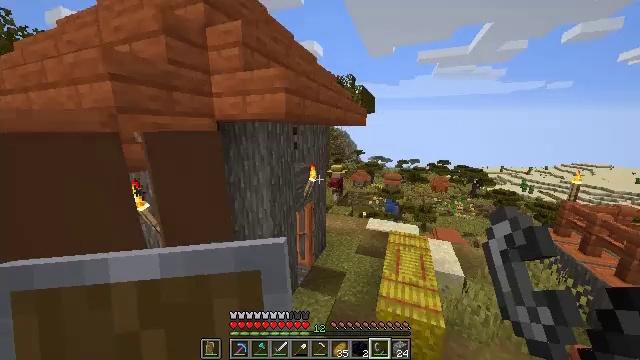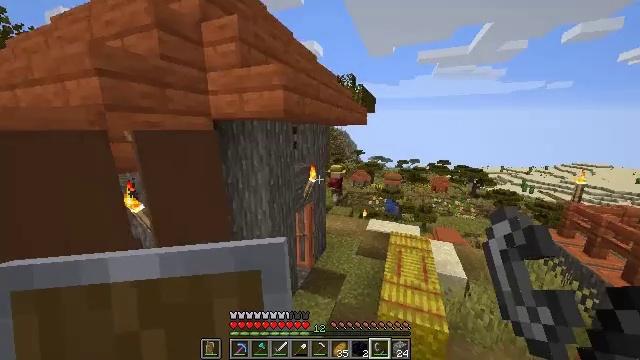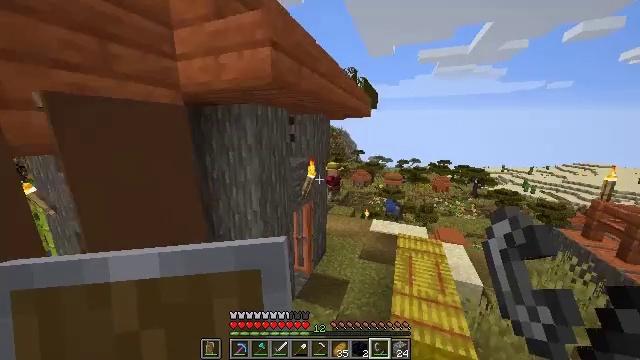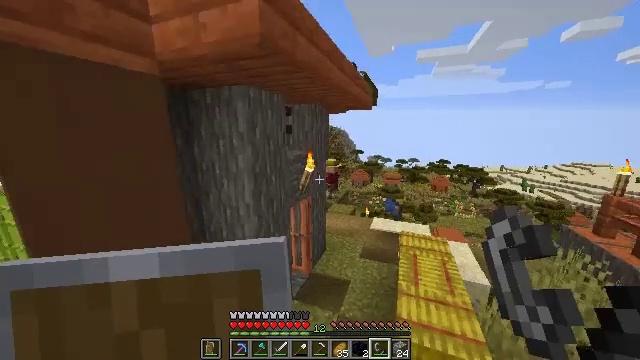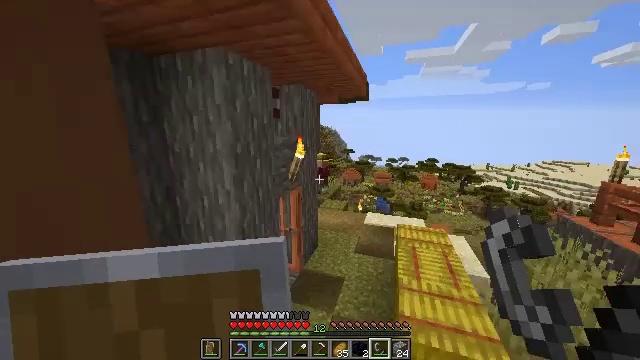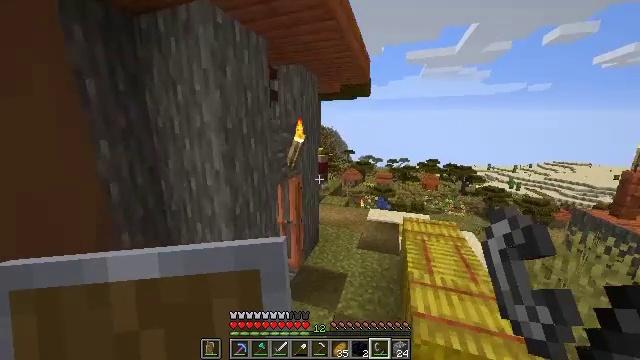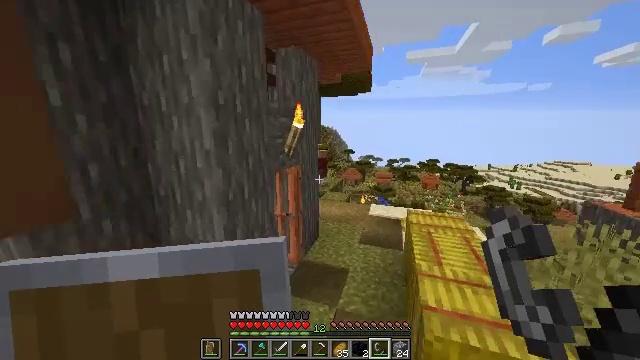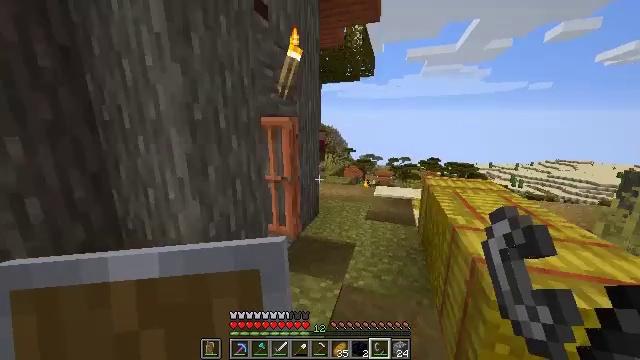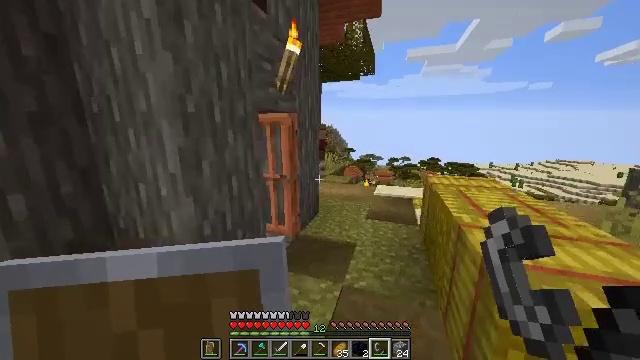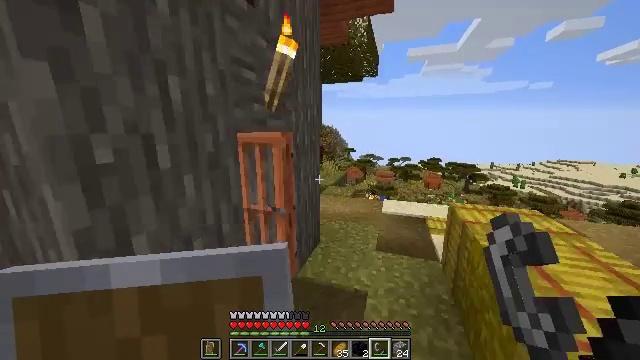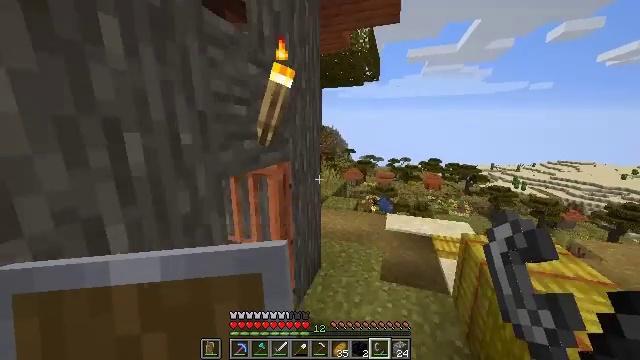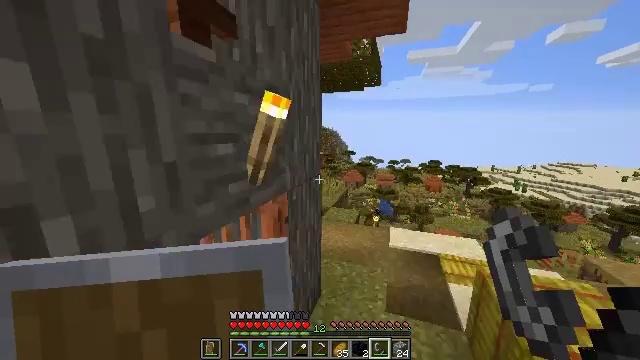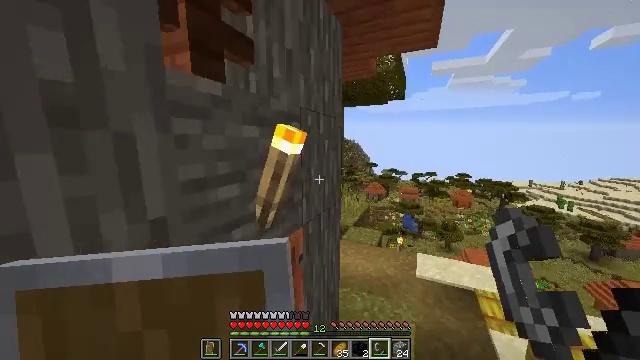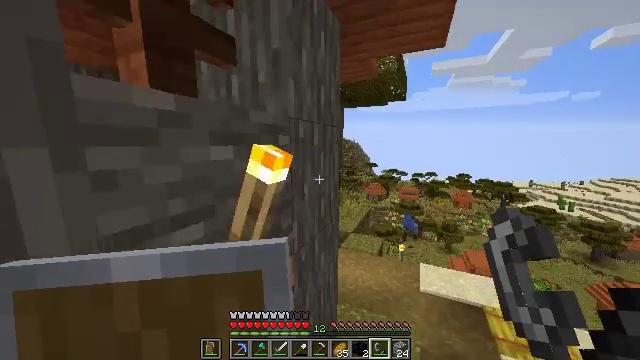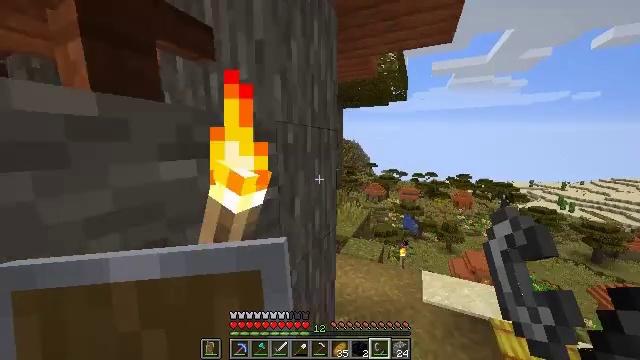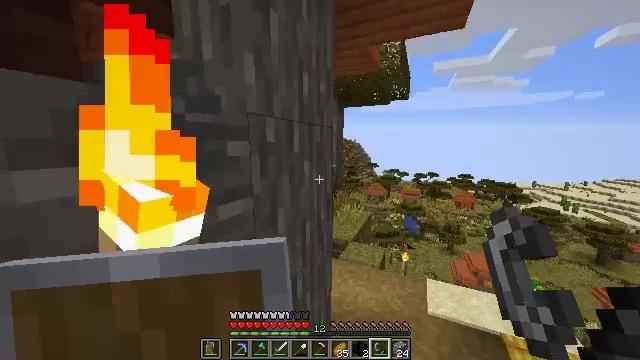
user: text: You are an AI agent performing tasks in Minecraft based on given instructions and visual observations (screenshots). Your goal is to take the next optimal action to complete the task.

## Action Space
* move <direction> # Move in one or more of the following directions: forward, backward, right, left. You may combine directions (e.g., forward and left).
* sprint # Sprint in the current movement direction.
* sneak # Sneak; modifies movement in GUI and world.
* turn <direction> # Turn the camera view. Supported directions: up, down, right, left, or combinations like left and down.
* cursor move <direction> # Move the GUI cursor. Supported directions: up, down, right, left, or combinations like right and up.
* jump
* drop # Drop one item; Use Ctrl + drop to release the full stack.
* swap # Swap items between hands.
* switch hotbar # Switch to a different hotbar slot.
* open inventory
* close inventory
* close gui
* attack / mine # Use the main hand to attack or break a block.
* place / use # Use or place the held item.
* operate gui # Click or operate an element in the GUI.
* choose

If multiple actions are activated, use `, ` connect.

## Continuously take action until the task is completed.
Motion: motion action
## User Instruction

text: Combine your ingredients on a crafting table to get an enchanting table.
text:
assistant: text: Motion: move forward, jump
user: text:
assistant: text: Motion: move forward, jump
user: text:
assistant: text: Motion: move forward, jump
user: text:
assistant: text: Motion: move forward, turn right, jump
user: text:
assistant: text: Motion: move forward, jump
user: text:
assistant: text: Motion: move forward
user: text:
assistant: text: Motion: move forward
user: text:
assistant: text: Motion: move forward
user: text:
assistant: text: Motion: move forward, jump
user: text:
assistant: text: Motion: move forward, jump
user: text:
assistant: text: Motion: move forward, jump
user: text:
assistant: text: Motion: move forward and move right, turn left and up, jump
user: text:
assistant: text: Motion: move forward and move right, jump
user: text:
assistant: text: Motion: move forward and move right, jump
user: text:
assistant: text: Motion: move forward and move right, jump
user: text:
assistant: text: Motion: move forward and move right, jump
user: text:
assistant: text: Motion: move forward and move right, jump
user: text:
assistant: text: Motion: move forward and move right, turn left, jump
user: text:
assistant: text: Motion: move forward and move right, turn left, jump
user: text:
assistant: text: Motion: move forward and move right, turn left
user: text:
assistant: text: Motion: move forward, turn left
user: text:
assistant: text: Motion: move forward, turn left
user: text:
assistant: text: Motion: move forward, turn left
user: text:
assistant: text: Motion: move forward, turn left
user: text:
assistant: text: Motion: move forward
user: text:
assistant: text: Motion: move forward
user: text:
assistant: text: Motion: move forward
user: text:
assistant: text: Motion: move forward
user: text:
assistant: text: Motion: move forward
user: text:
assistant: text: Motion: move forward, sprint, turn right and up